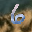
Label: 6